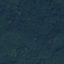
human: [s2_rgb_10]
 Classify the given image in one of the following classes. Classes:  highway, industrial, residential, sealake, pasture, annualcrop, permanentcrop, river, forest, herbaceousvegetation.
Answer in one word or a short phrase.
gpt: Forest